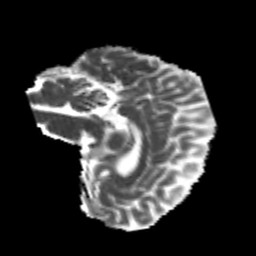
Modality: MD
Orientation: sagittal
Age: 25
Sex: female
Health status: healthy
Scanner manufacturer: philips
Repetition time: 7.389 s
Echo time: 0.08599 s